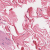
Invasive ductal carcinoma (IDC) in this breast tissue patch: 0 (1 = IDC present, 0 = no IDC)